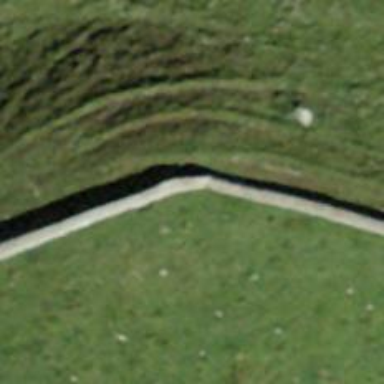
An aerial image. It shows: Wall barrier.